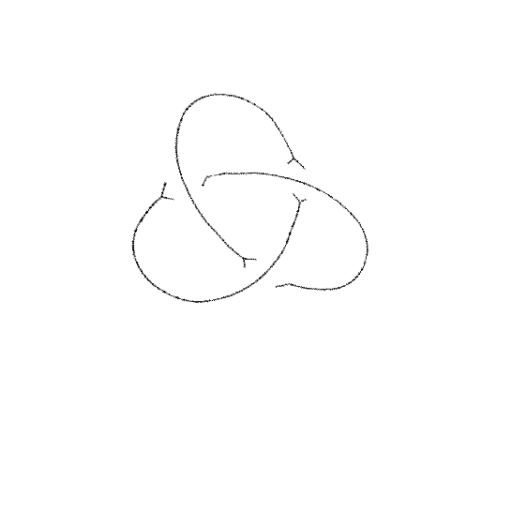
Crossing number: 3